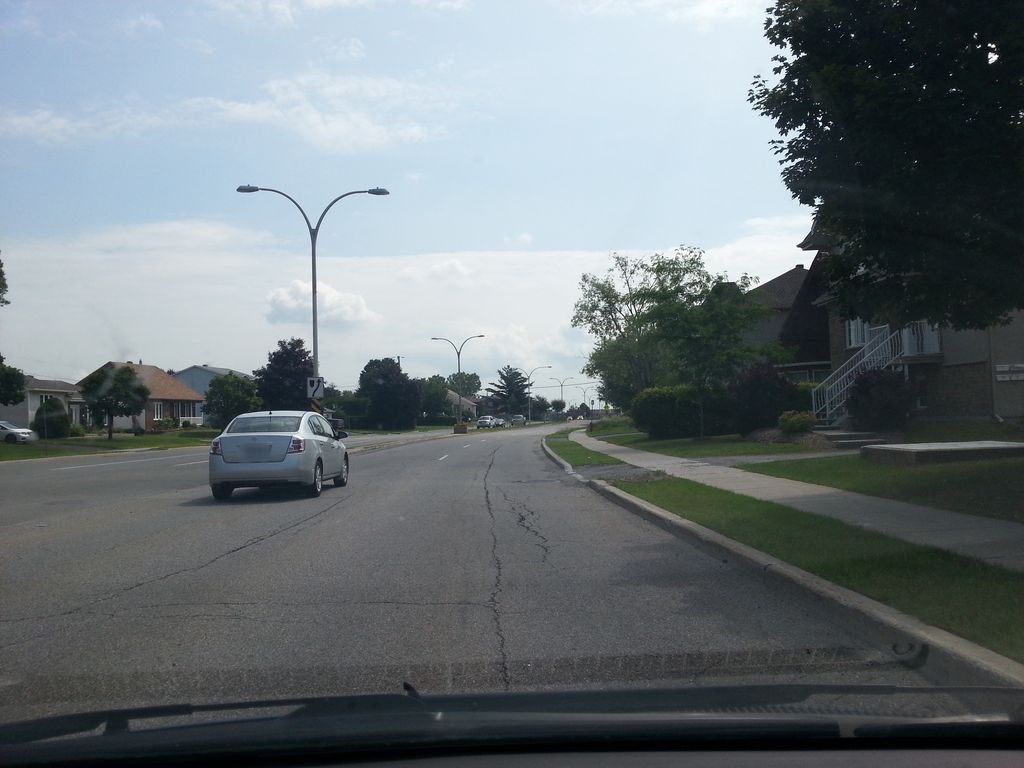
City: ottawa-gatineau